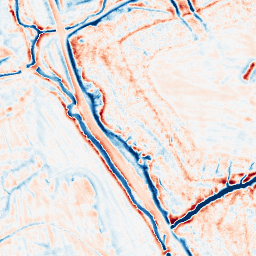
Category: edge_preserving
Decomposition family: bilateral
Decomposition parameters: d: 15
sigma_color: 50
sigma_space: 100
Upsampling method: quintic
Upsampling parameters: scale: 4
Upsampling scale: 4